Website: home-depot
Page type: customer-info-address
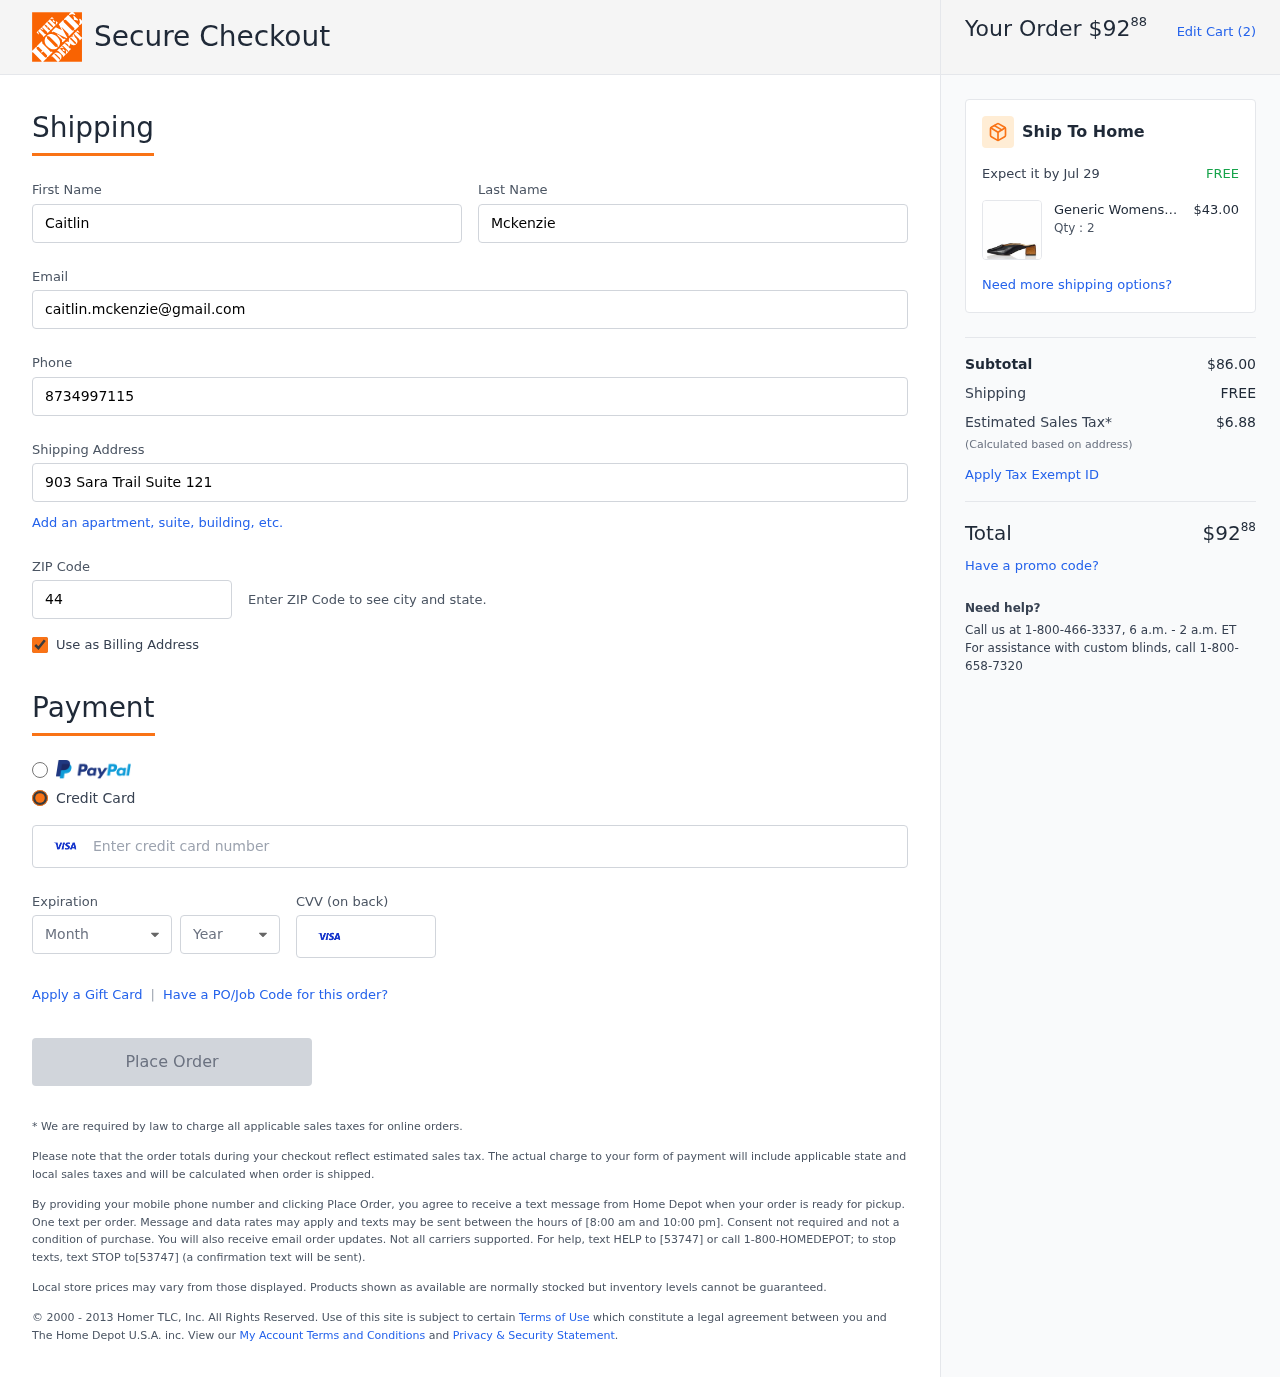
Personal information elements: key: PII_CARD_CVV
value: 165
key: PII_CARD_EXPIRY_MONTH
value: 07
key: PII_CARD_EXPIRY_YEAR
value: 28
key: PII_CARD_NUMBER
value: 4286 4702 9940 7710
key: PII_EMAIL
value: caitlin.mckenzie@gmail.com
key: PII_FIRSTNAME
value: Caitlin
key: PII_LASTNAME
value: Mckenzie
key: PII_PHONE
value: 8734997115
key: PII_POSTCODE
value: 44473
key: PII_STREET
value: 903 Sara Trail Suite 121
Product elements: key: PRODUCT1_BRAND
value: Generic
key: PRODUCT1_NAME
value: Womens^Women's Mule Closed Toe Heels, Black, 8
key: PRODUCT1_NAME
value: Womens^Women's Mule ...
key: PRODUCT1_PRICE
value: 43
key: PRODUCT1_QUANTITY
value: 2
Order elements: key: ORDER_TOTAL
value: $9288
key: ORDER_NUM_ITEMS
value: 2
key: ORDER_DELIVERY_DATE
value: Jul 29
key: ORDER_SUBTOTAL
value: $86.00
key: ORDER_SHIPPING_COST
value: FREE
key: ORDER_TAX
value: $6.88